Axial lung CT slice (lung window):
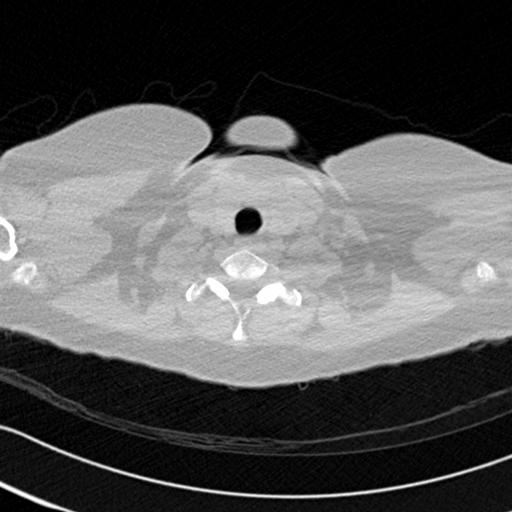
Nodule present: no